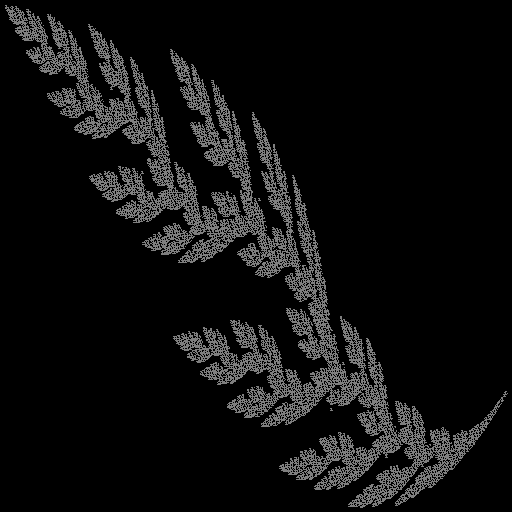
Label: shieldfern